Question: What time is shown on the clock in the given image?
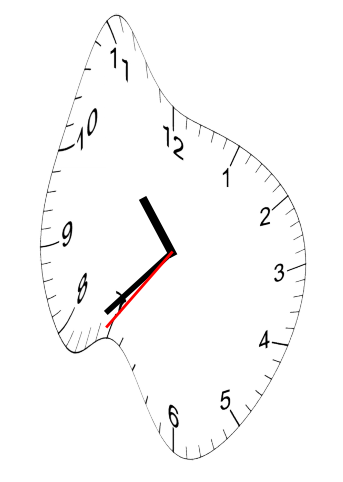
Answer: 10:37:36